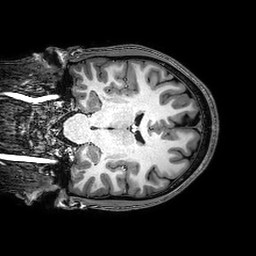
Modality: T1w
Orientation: coronal
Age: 20
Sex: male
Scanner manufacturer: philips
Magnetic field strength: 3 T
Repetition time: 0.00831 s
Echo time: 0.00381 s